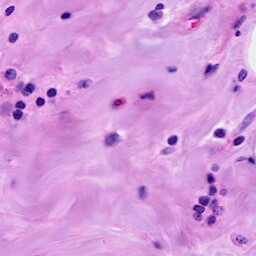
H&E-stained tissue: Breast